Field crop: maize
Growth stage: 2
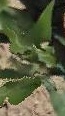
Species: maize